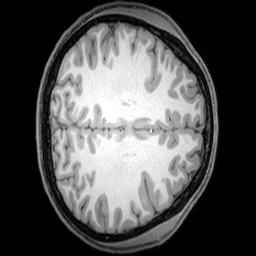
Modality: T1w
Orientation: axial
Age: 20
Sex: male
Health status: healthy
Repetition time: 0.081 s
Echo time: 0.037 s